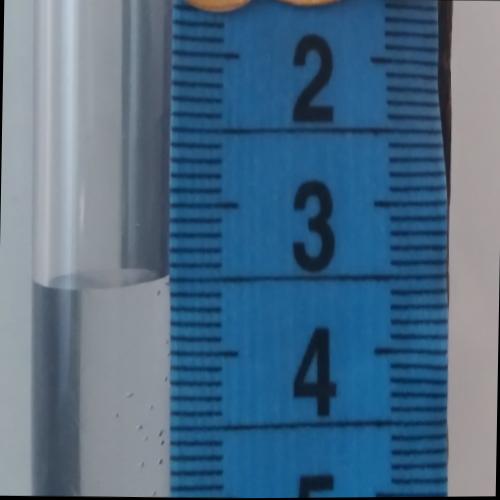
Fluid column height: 3.5 cm